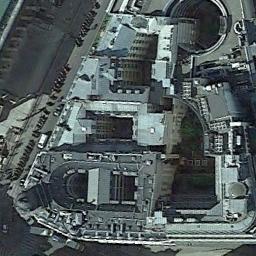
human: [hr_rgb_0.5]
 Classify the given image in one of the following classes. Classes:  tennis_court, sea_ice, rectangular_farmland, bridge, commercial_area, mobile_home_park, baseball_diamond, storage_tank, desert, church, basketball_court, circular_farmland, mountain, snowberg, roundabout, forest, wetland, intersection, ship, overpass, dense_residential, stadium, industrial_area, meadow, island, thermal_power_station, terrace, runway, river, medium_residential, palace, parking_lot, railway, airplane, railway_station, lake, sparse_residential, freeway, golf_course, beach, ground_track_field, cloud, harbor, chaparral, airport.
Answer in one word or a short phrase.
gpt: commercial_area